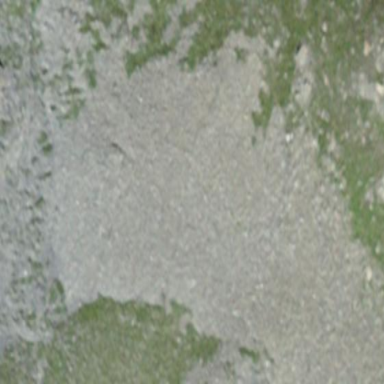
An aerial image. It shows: Natural scree.